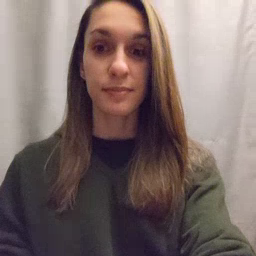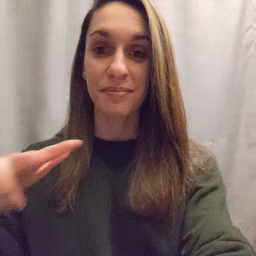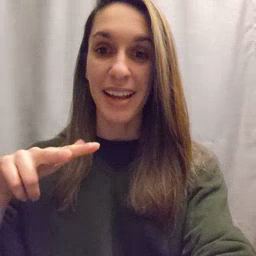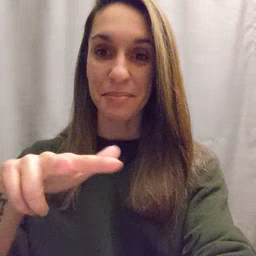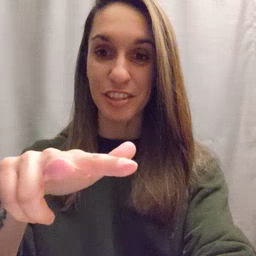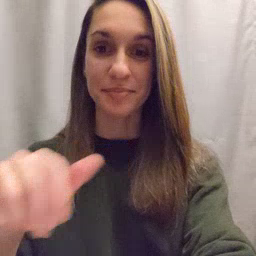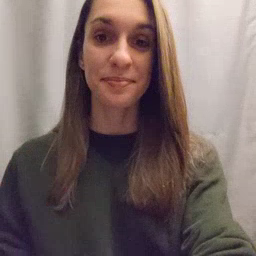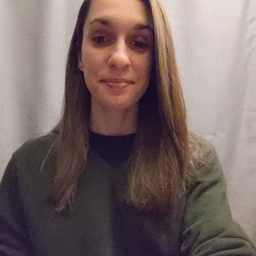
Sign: helicopter